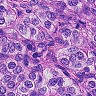
Metastatic tissue present: yes